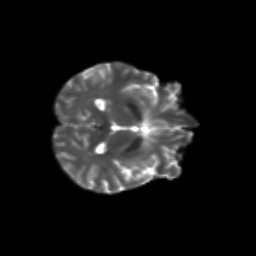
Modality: T2w
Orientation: axial
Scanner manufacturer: siemens
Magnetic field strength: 3 T
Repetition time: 9.2 s
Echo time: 0.084 s